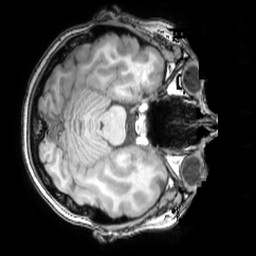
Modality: T1w
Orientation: axial
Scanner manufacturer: philips
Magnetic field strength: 3 T
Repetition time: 0.008066 s
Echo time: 0.003693 s